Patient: sex F, age 52
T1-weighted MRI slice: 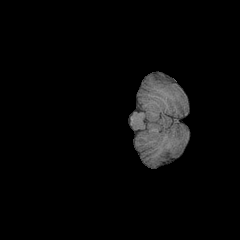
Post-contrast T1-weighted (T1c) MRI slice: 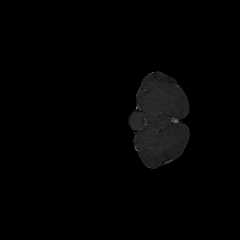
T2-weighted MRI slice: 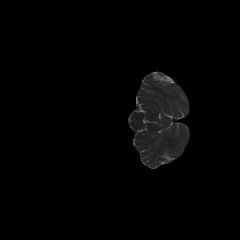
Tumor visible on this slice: no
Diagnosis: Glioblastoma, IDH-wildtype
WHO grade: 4